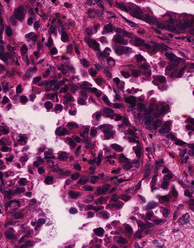
Tumor epithelial tissue: yes
Tumor-associated stroma tissue: yes
Normal tissue: no